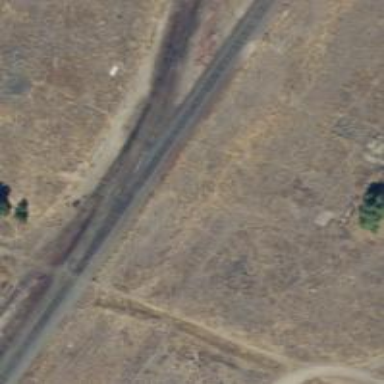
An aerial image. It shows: Preserved railway with rails.